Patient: sex F, age 63
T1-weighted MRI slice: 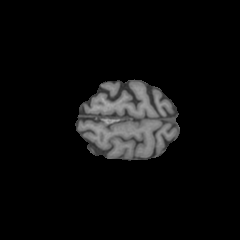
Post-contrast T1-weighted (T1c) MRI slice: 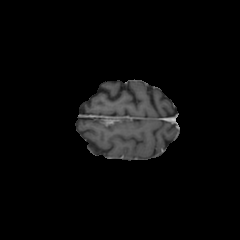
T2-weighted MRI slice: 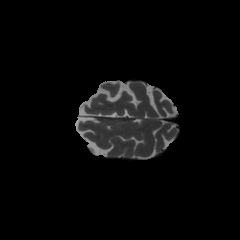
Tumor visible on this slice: no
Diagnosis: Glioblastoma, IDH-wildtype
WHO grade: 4